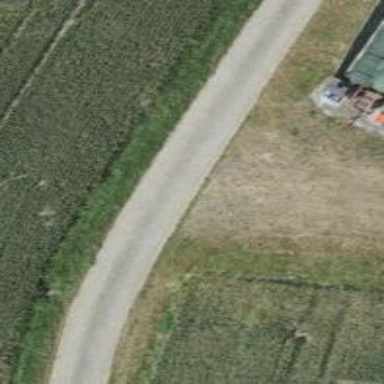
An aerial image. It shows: Gravel track with grade2 quality.